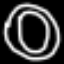
Label: donut